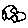
Label: car